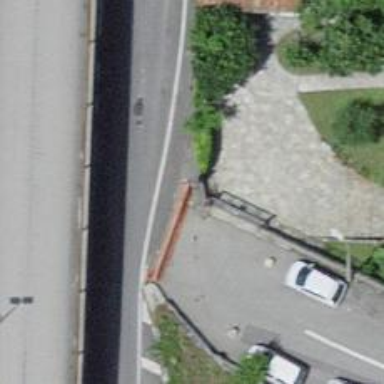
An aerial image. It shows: Jersey barrier made of concrete.